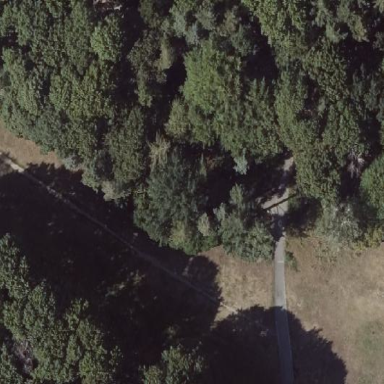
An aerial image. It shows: Mixed woodland with various types of leaves.